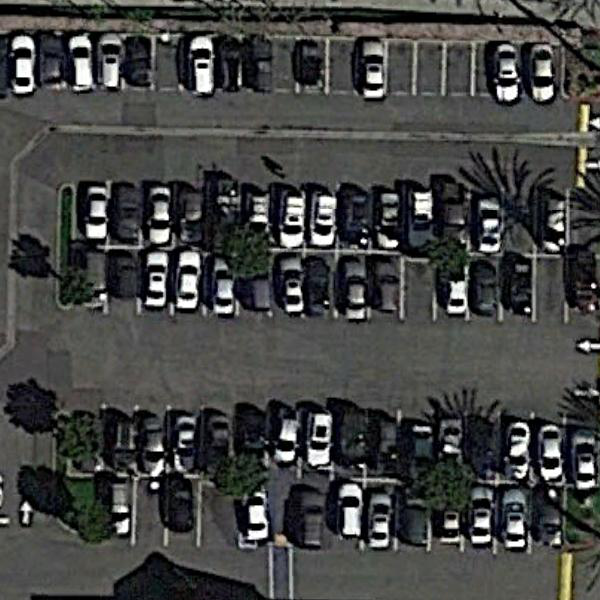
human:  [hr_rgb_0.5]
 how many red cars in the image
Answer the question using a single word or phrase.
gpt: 0